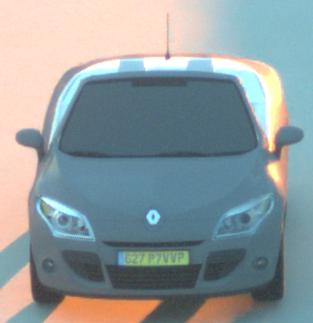
Make: Renault
Model: Mégane Coupé-Cabriolet 1.6 16V 110
Detailed model: Mégane (III) Coupé-Cabriolet
Model produced from: 2010/06
Model produced until: 2013/03
Doors: 2
Color: gray
Road condition: dry road
Daytime: sunrise or sunset
Contrast: medium contrast